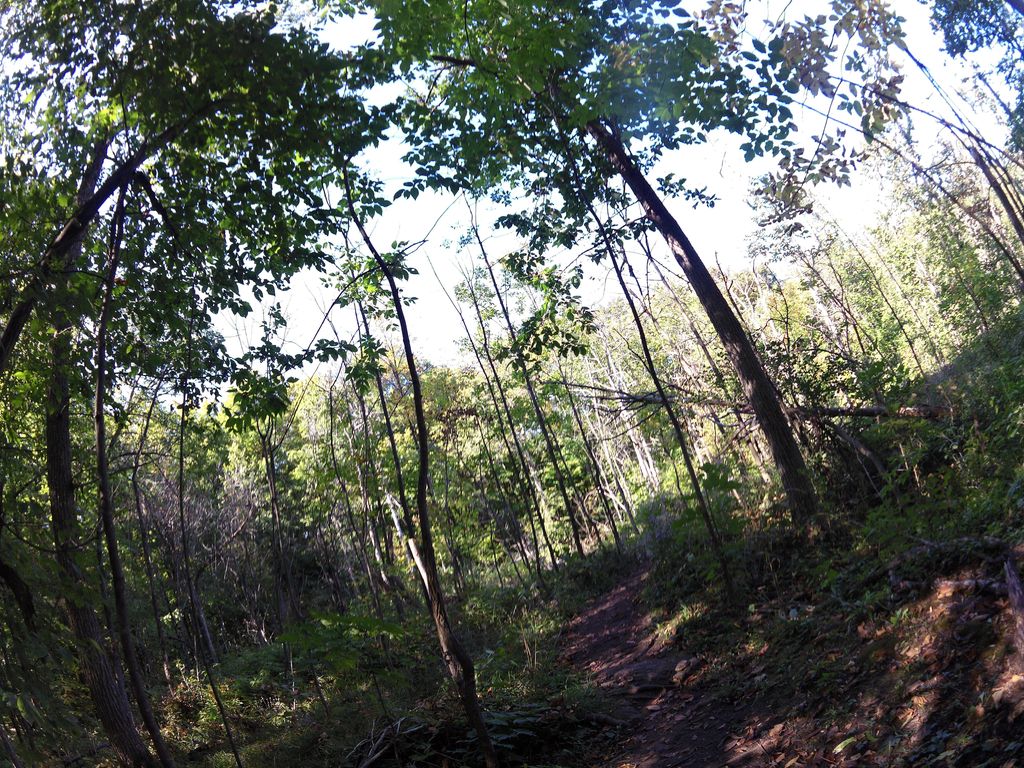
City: ottawa-gatineau